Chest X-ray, PA view. Patient: 60 years old, sex F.
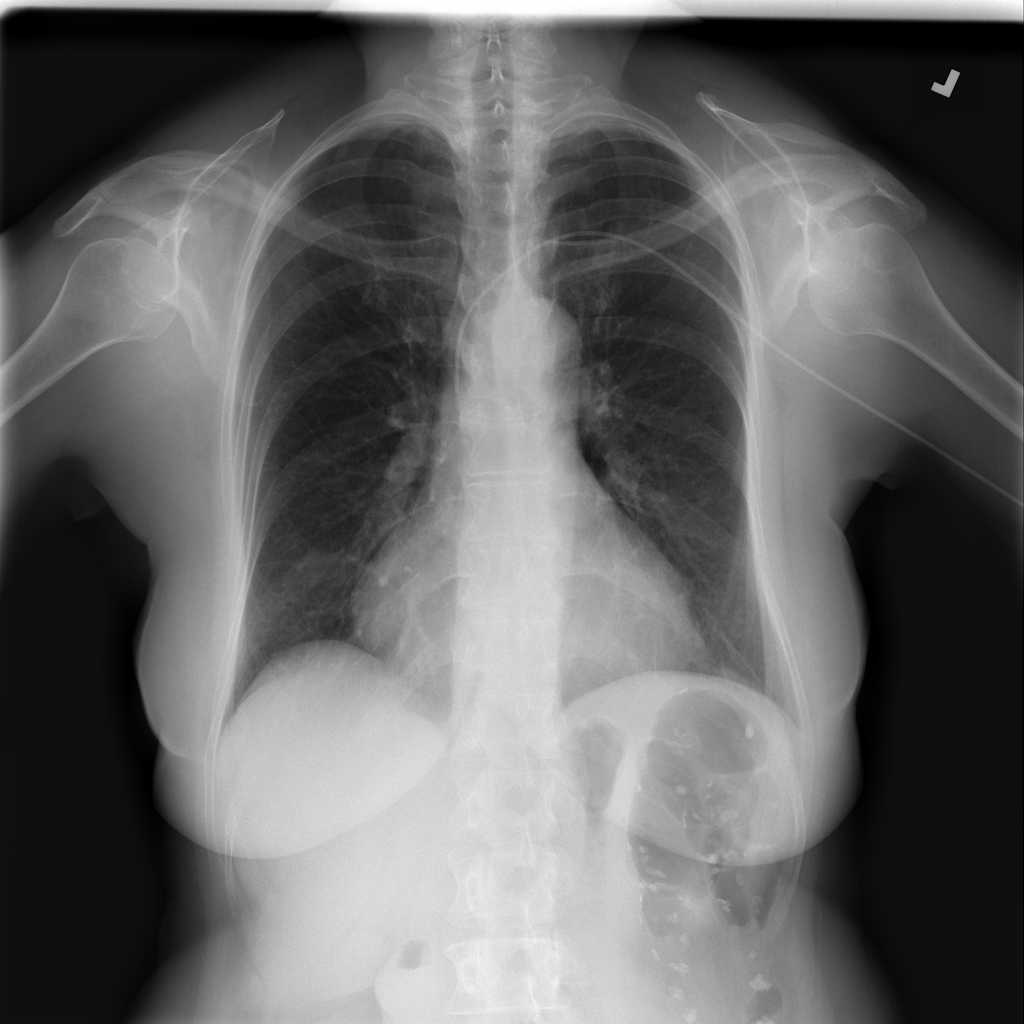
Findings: Cardiomegaly